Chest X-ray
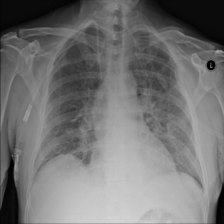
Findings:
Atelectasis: negative
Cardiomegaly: negative
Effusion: negative
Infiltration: negative
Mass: negative
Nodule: negative
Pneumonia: negative
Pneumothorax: negative
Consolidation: positive
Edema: positive
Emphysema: negative
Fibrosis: negative
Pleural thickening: negative
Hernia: negative